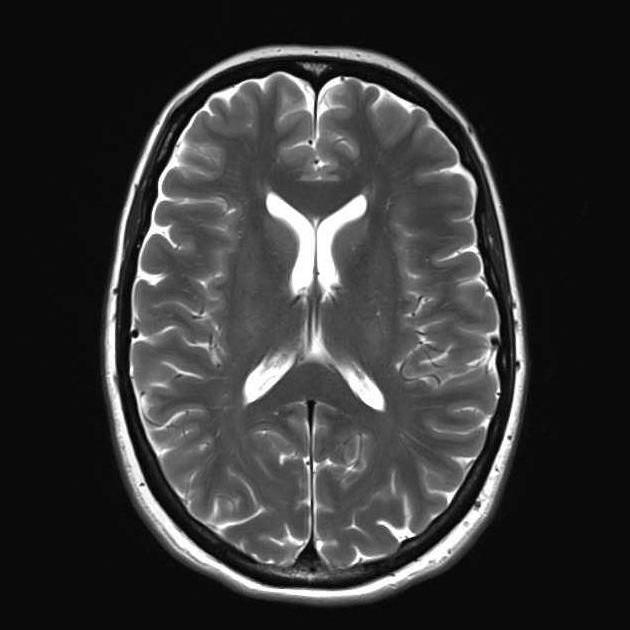
Label: notumor